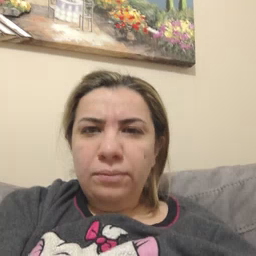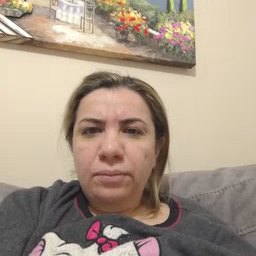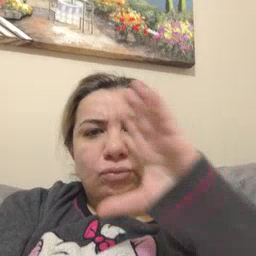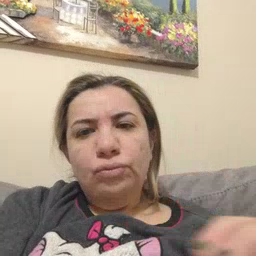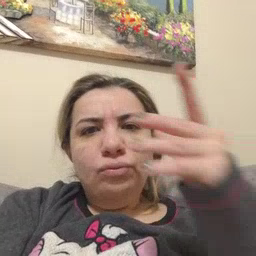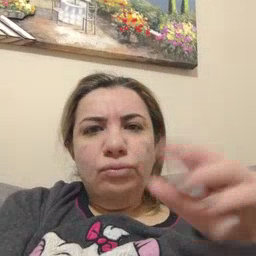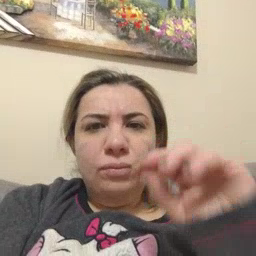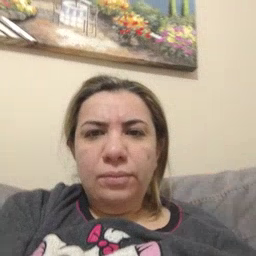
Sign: story